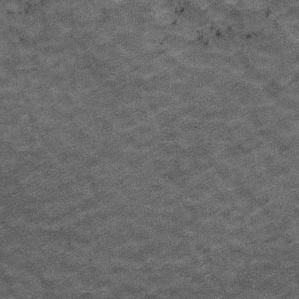
Label: frost